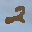
Label: 2